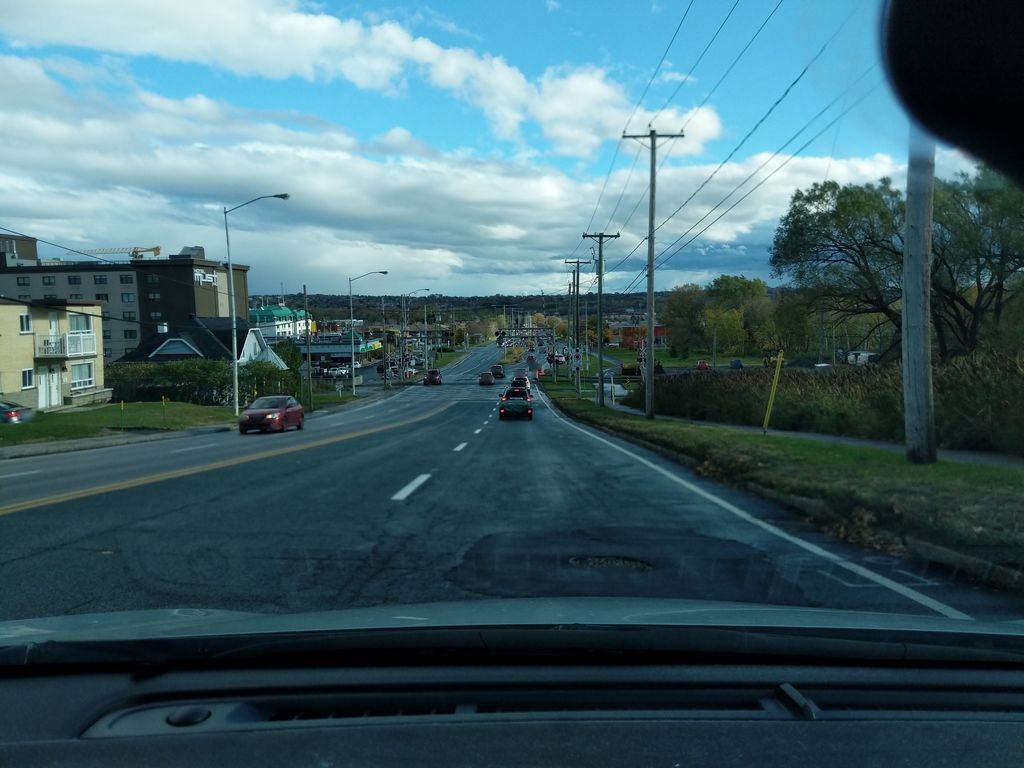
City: quebec_city